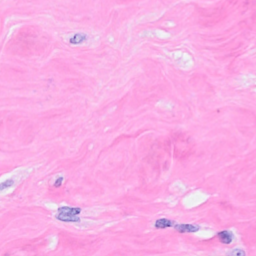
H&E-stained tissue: Breast